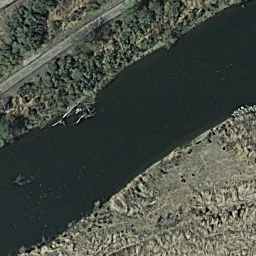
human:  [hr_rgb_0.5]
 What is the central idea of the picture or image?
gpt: river